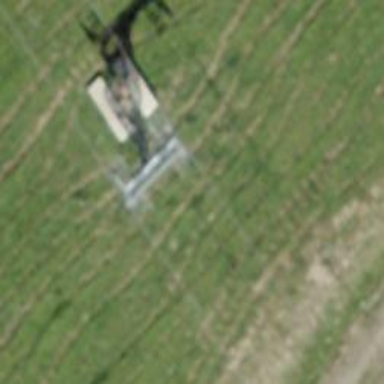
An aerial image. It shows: Pylon used for aerialway.